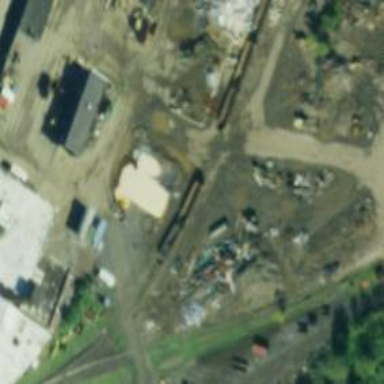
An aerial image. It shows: Railway spur service.